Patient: sex M, age 64
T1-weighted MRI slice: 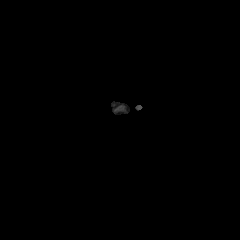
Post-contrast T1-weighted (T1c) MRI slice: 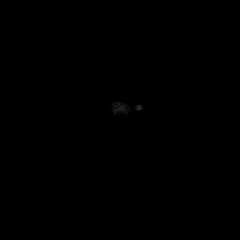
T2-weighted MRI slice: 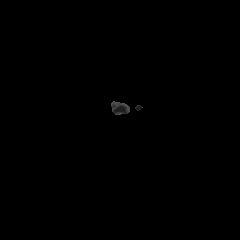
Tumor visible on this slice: no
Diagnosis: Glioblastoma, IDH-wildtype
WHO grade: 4